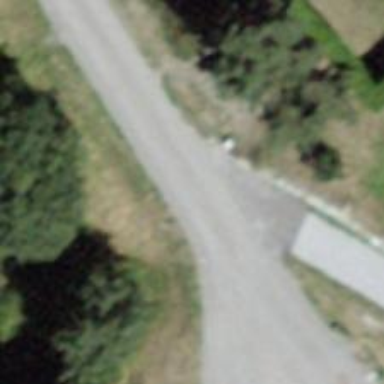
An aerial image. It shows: Unclassified road with asphalt surface.